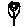
Label: flower